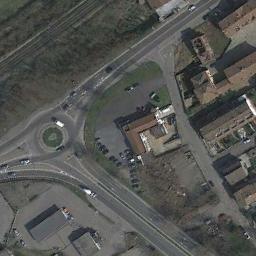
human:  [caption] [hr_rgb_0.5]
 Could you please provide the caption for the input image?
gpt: The roundabout connects three roads and some cars are driving on the roundabout .

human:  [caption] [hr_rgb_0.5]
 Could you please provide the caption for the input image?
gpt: There are several vehicles driving on the road at the roundabout, There are some buildings and some trees and some lawns around the roundabout, And many cars are parked in the open space beside the roundabout .

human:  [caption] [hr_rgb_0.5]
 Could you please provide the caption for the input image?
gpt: There are several buildings beside the roundabout .

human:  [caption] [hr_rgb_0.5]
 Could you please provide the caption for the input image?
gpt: The roundabout is on the grass next to buildings .

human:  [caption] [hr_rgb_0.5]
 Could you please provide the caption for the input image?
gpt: There are some buildings beside the roundabout .